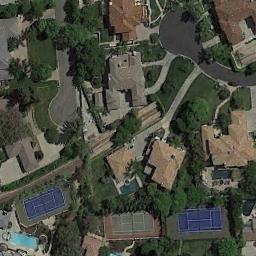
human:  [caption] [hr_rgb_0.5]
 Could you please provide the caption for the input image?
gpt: There are many different shapes and sizes of buildings next to the tennis courts .

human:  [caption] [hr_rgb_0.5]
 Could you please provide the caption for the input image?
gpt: Tennis court and swimming pool in the middle of a residential area surrounded by trees .

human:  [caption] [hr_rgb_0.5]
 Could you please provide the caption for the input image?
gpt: The tennis court is on the grass next to some buildings and trees .

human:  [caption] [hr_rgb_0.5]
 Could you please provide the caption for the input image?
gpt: The four tennis courts are blue in the middle and red in the surroundings .

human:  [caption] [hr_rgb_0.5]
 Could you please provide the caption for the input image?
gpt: There are many buildings around the tennis courts .